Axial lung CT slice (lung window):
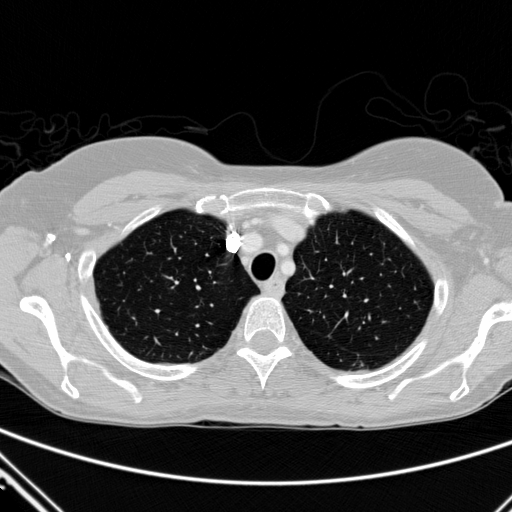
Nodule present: no